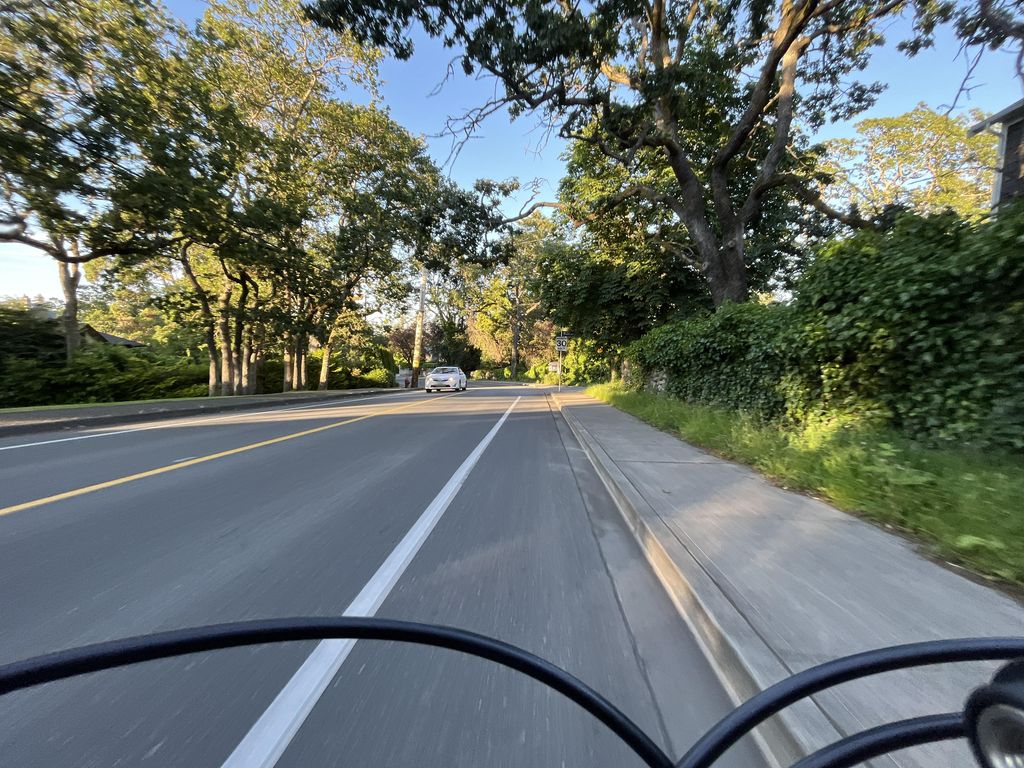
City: victoria